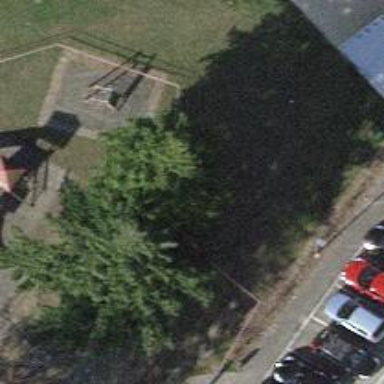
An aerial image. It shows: Evergreen needle-leaved tree in park.